Field crop: maize
Growth stage: 2
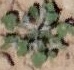
Species: chenopodium